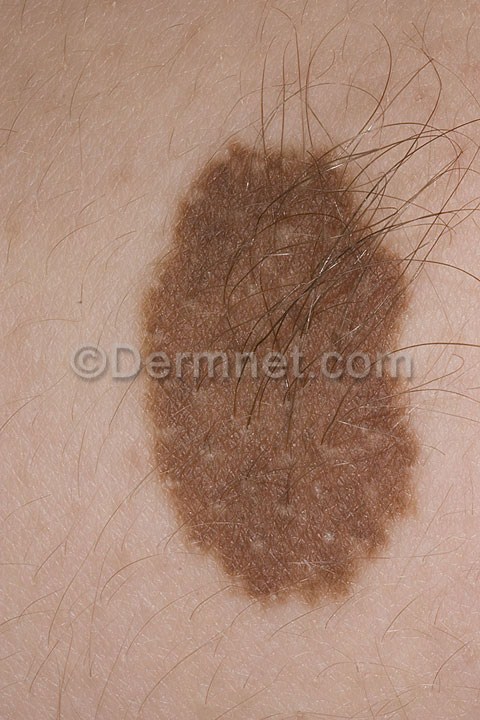
Disease: Melanoma Skin Cancer Nevi and Moles